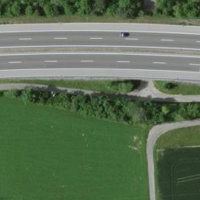
EUNIS habitat code: 57
Species observed at this site:
Chorthippus brunneus
Chorthippus biguttulus